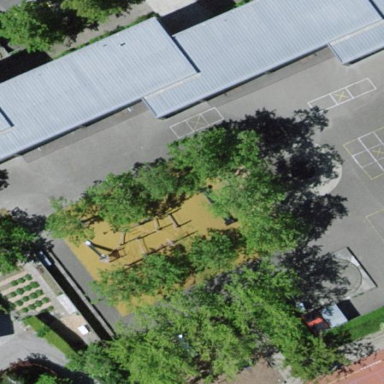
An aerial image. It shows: School building.